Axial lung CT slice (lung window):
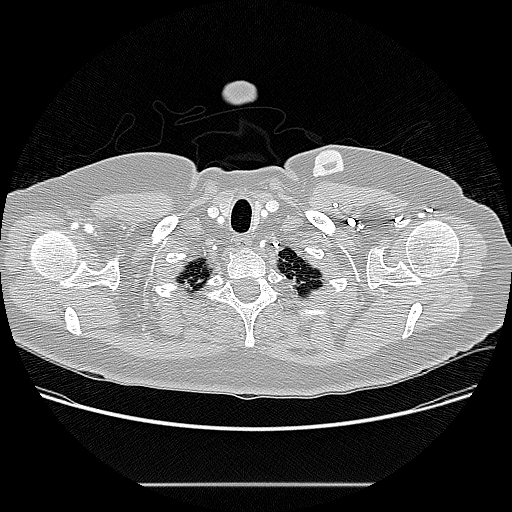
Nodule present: no